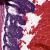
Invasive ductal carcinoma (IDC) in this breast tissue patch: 0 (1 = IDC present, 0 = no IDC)